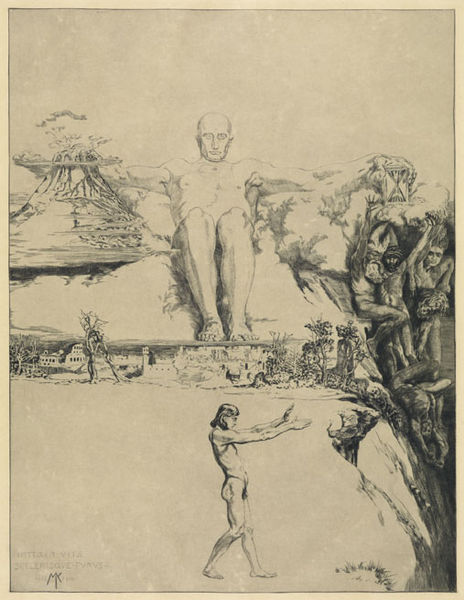
Titel: Integer vitae (Titelblatt) (Vom Tode, Zweiter Theil, Opus XIII, Blatt 1)
Künstler: Max Klinger
Standort: Karlsruhe
Institution: Staatliche Kunsthalle Karlsruhe
Schlagwörter: akt, baum, berg, dunkel, felsen, feuer, gott, hand, himmel, kopf, körper, lendenschurz, mann, nackt, nackter, wasser, weiß, wolken, bäume, frauen, gelb, komposition, landschaft, menschen, sitzen, stadt, braun, frau, grau, köpfe, laterne, männer, nacht, profil, schwarz, skizze, zeichen, zeichnung, gebäude, gras, haus, wolke, leute, arm, arme, bibel, gesicht, halten, mensch, schädel, stehen, stein, steine, tod, tragen, signatur, ebene, erde, häuser, natur, gehen, qualm, rauch, figur, haare, pose, sitzend, frontal, höhle, statue, beine, füße, schrift, seitlich, papier, hocke, kauern, liegen, sitz, ort, studie, abhang, trocken, berge, fels, gebirge, gipfel, hang, modern, wüste, dorf, grafik, graphik, klein, monochrom, schlucht, figuren, angst, wild, thron, detail, kraft, muskeln, glatze, uhr, klinger, max klinger, nackte, warten, knie, liegend, fallen, surreal, surrealismus, klippe, verderben, muskulös, barfuss, tusche, ruine, blind, unbekleidet, burg, lava, vulkan, wurzel, kohle, schweben, abgrund, traum, groß, druck, schwarz weiss, radierung, stich, künstler, greifen, text, knien, tote, bleistift, ruinen, gestik, herrscher, schritt, allegorie, dämon, inneres, ausstrecken, leben, wurzeln, jesus, sterben, untersicht, fegefeuer, hölle, teufel, verdammte, zeus, heben, dante, sturz, zentral, gehend, schreiten, siedlung, versteck, löwe, macht, heilige, opfer, stundenglas, zeit, klei, kupferstich, verstecken, sitzender, anbetung, welt, herkules, phantasie, rötel, asche, genesis, sklaven, gedruckt, majestätisch, ausbruch, herscher, schutz, eruption, pompeji, vulkanausbruch, dämonen, monster, klaue, max, zeichung, irreal, zyklus, indianer, wilde, atlas, thronen, größe, schöpfung, riese, sanduhr, abhnag, krater, magma, dornbusch, kronos, prometheus, koloss, navkt, phantastisch, schöpfer, gigant, titan, seltsam, herabstürzen, monstrum, klatschen, himalaya, schopenhauer, chronos, vulkane, schattenwesen, bändigen, wille, dualität, beherrschen, individuum, le, l, weild, arme#, gebire, troken, kessler, vom tode ii, vom tode, tode, putin, ersteck, kliippe, mk, zwischenwelt